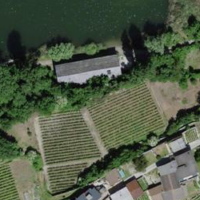
EUNIS habitat code: 40
Species observed at this site:
Corvus corone
Cirsium arvense
Cyanistes caeruleus
Fulica atra
Corylus avellana
Anas platyrhynchos
Colias croceus
Passer domesticus
Trifolium repens
Sylvia atricapilla
Melampyrum arvense
Turdus merula
Columba palumbus
Phragmites australis
Lysimachia vulgaris
Volucella inanis
Parus major
Pica pica
Euplagia quadripunctaria
Typha angustifolia
Sympetrum sanguineum
Cornus sanguinea
Acrocephalus scirpaceus